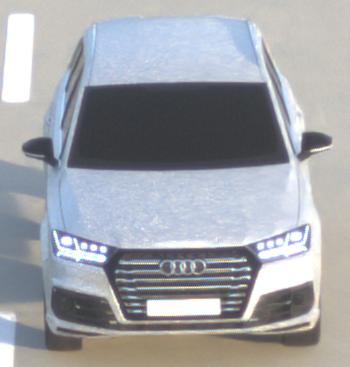
Make: Audi
Model: SQ7
Detailed model: -
Model produced from: 2016
Model produced until: 2018
Doors: 5
Color: white
Road condition: dry road
Daytime: sunrise or sunset
Contrast: low contrast